Question: I notice that sometimes when clicking around the map, the map tiles get highlighted as shown. Is there anyway to prevent this?

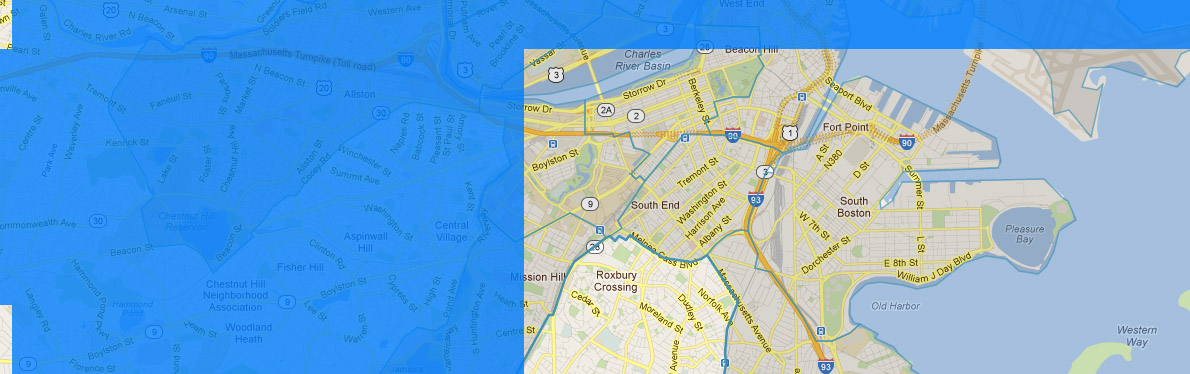
Answer: That means selection which can be prevented depending on browser:
CSS:
'''
.unselectable {
-moz-user-select: none;
-khtml-user-select: none;
-o-user-select: none;
-webkit-user-select: none;
user-select: none;
}
'''
JS:
'''
$(".unselectable").bind("selectstart", function(e){
e.preventDefault();
});
'''